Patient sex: F
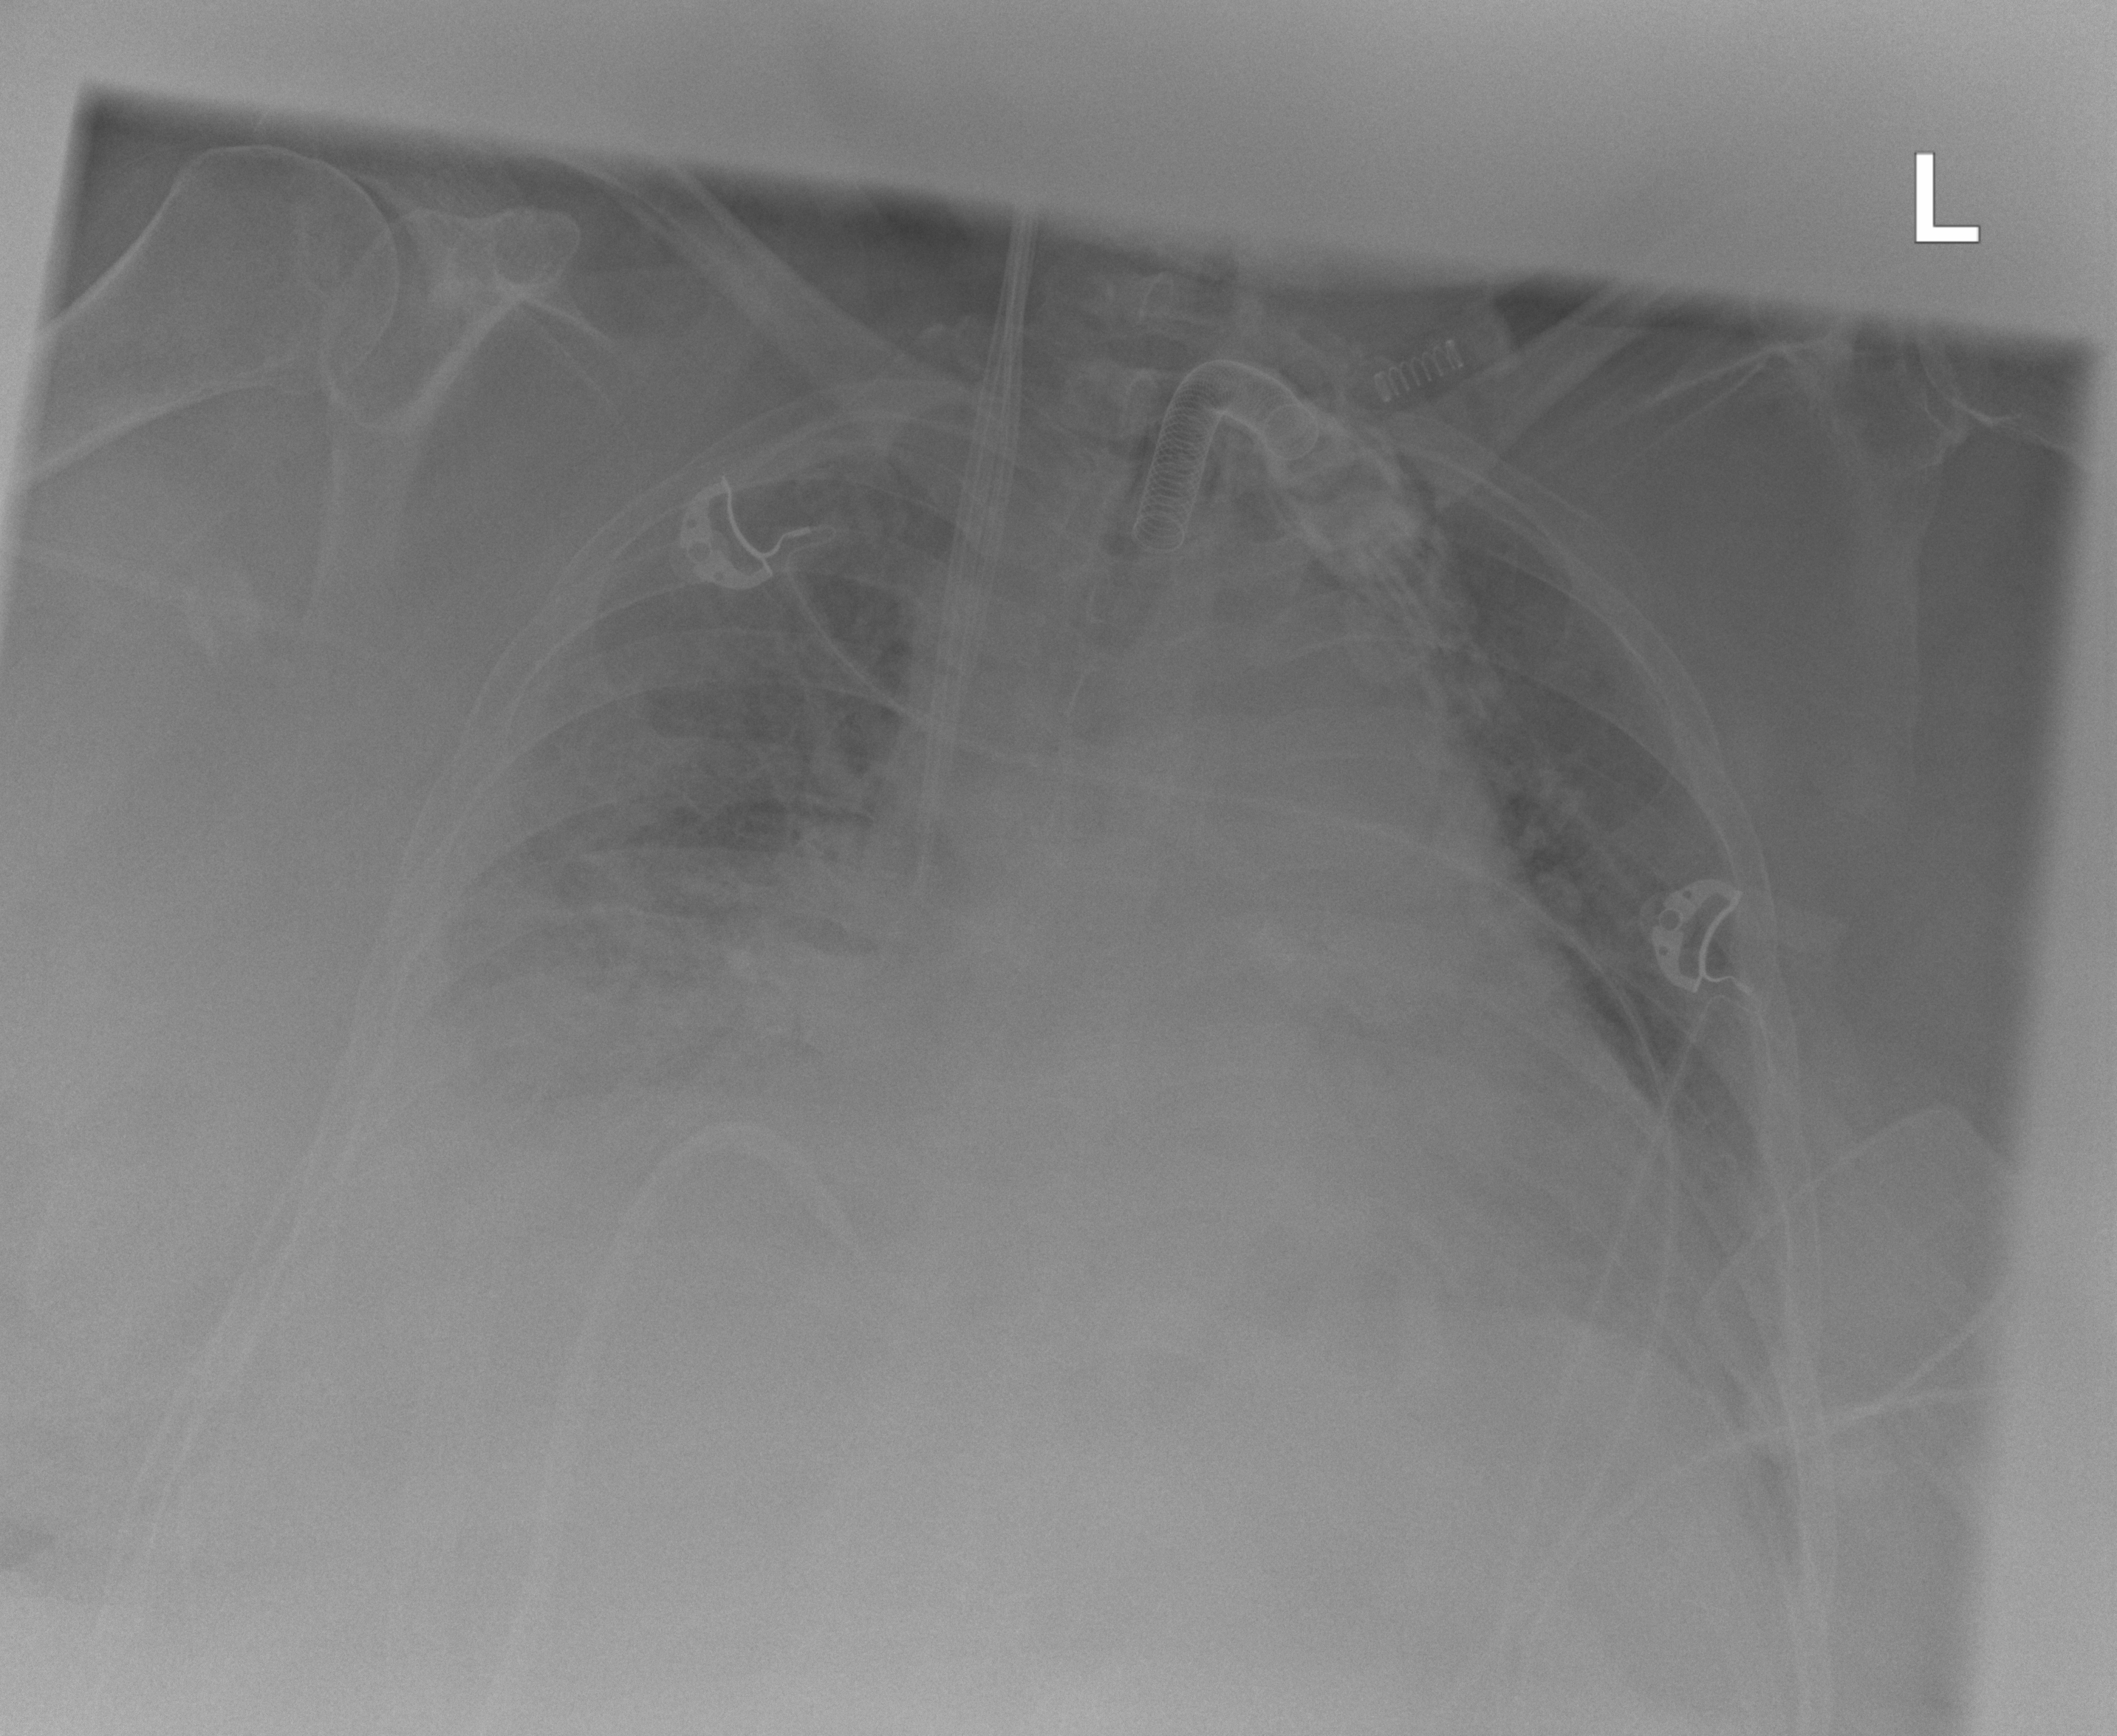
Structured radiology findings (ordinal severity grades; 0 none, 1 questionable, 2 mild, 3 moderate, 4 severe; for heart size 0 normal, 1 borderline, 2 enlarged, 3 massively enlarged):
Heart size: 2
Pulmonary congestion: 1
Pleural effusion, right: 2
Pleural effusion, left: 1
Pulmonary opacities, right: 3
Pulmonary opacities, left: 0
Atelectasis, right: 3
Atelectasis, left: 2